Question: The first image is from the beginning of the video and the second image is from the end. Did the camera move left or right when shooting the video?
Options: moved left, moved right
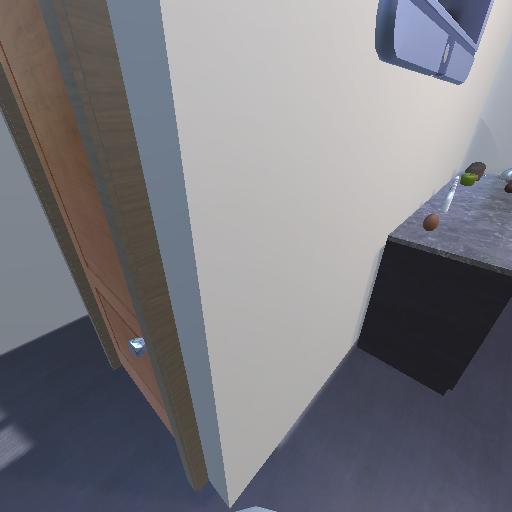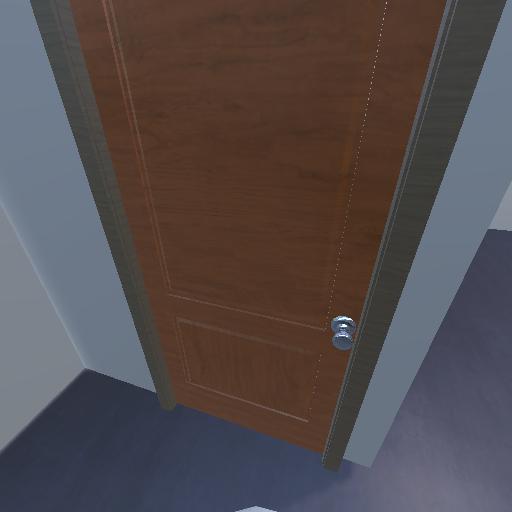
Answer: moved left